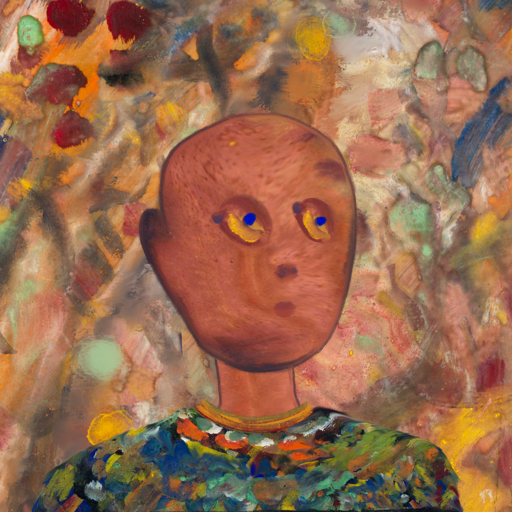
Background: Mother_And_Son_Mother, Head And Neck Side: Mother_And_Son_Mother, Face Side: Mother_And_Son_Son, Bust: An_Impression, Hair Side: Blank, Head Accessory: Blank, Second Necklace: Blank, Necklace: Mother_And_Son_Son, Baby: Blank